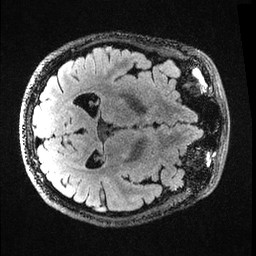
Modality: FLAIR
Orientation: axial
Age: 22
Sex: male
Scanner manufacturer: ge
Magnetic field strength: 3 T
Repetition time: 4.802 s
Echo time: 0.1169 s